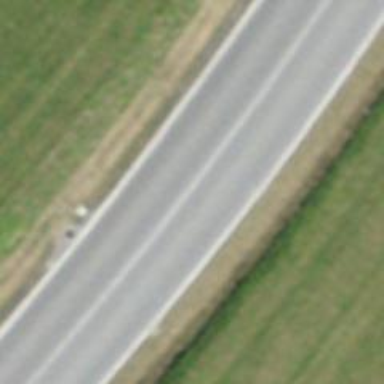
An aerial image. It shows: Secondary road.